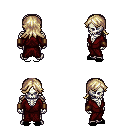
a pixel art fantasy rpg character, male body template, skeleton, red robe, teal pants, white blonde loose hair, leather bracers, black slippers, four views (front, back, left, right), 2x2 character sprite sheet, small pixel art, hard edges, no anti-aliasing